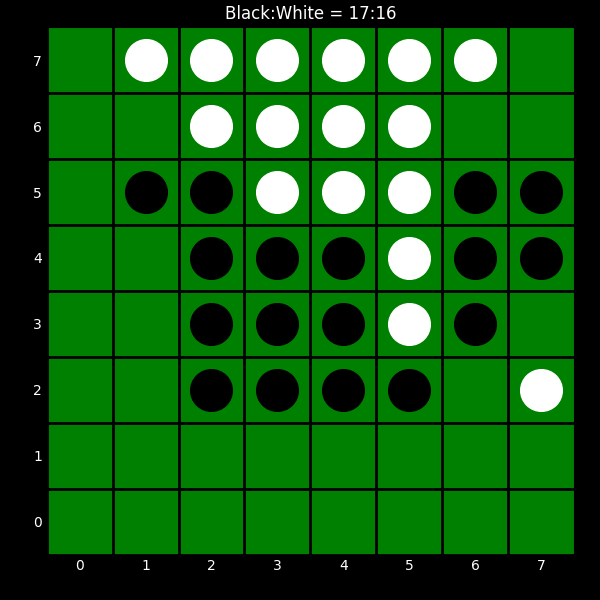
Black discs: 17
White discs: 16